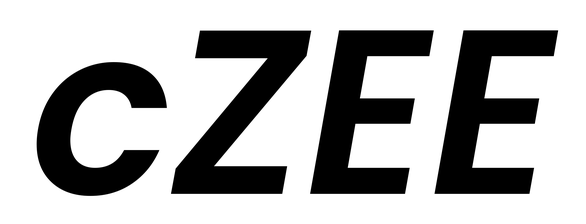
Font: Poppins-SemiBoldItalic